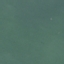
Land use / land cover class: SeaLake